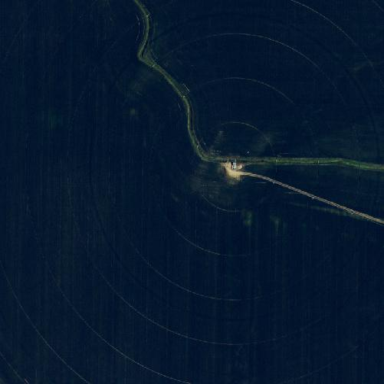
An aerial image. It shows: Farmland with pivot irrigation system.